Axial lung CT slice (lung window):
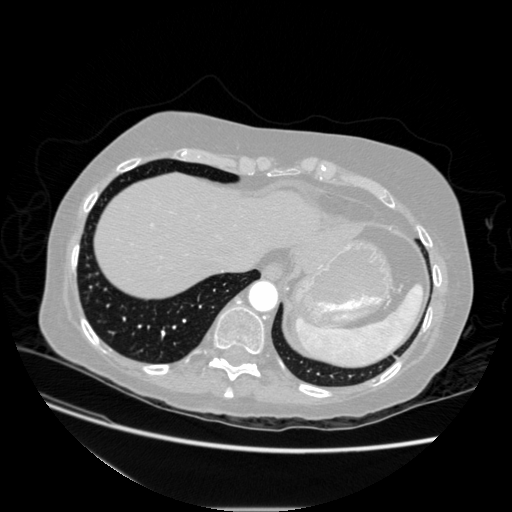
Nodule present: no